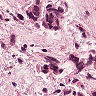
Metastatic tissue present: yes